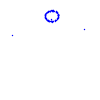
Particle: proton